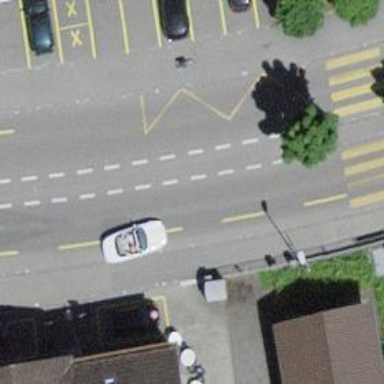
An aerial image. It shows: Public transport stop position.